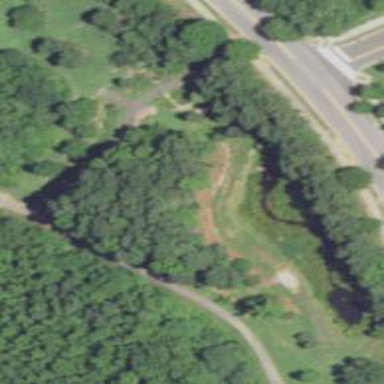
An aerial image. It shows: Disc golf hole.